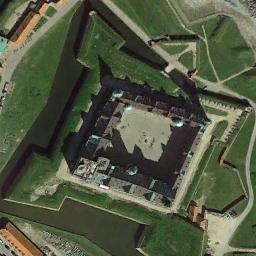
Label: palace